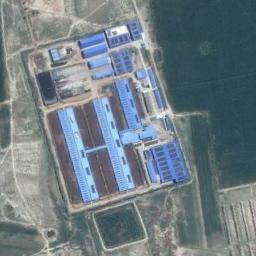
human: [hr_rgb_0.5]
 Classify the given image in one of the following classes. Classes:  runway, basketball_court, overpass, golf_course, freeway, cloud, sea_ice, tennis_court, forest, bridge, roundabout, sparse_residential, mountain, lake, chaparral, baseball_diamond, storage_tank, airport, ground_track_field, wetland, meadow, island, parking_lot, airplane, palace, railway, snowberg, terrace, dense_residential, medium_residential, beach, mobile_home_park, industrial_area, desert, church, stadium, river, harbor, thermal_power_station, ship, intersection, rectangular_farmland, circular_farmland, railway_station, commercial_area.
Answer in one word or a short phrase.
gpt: industrial_area